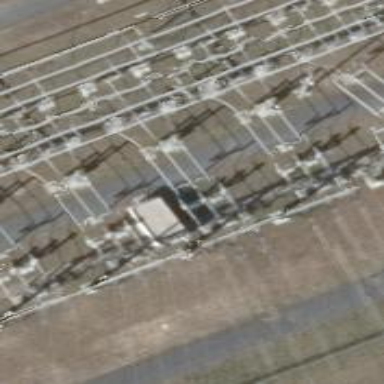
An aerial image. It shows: Power line with 3 cables. It is situated in bay.